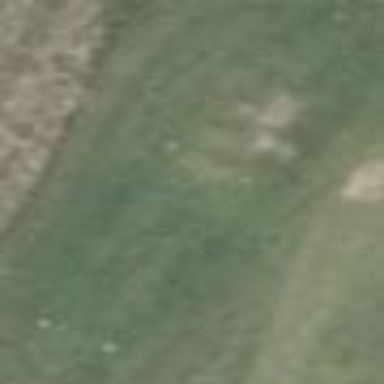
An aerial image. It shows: Golf tee.